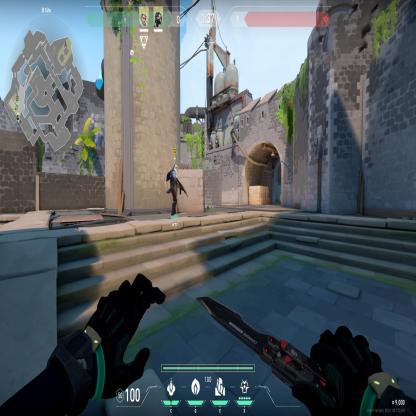
Label: teammate